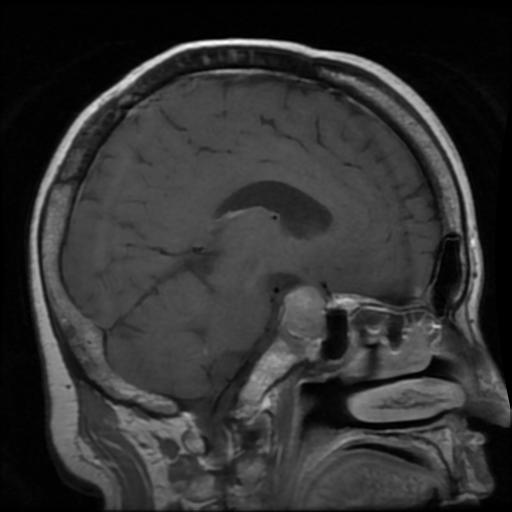
Label: pituitary